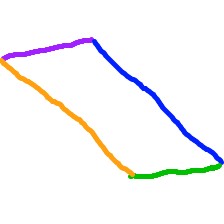
Shape: parallelogram